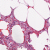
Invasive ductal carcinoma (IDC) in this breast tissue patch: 0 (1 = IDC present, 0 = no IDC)